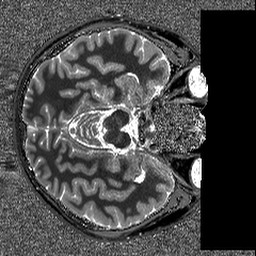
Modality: T1map
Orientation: axial
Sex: male